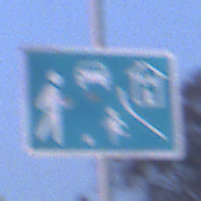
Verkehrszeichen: BeginnVerkehrsberuhigterBereich
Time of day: SunriseSunset
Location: Outdoor (Nature)
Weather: Clear
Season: NotSpecified
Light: Natural